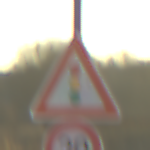
Verkehrszeichen: Lichtzeichenanlage
Zusatzzeichen unten: Geschwindigkeit20
Umgebung: Outdoor, RoadRail
Tageszeit: SunriseSunset
Wetter: PartlyCloudy
Licht: Natural
Jahreszeit: NotSpecified
Kontrast: HighContrast